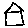
Label: house